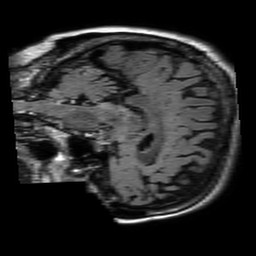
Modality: FLAIR
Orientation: sagittal
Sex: female
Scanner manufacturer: philips
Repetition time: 11 s
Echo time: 0.125 s